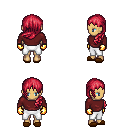
a pixel art fantasy rpg character, female body template, human, tanned skin, maroon long-sleeve shirt, white pants, ruby red left-swept hairstyle, gold gloves, brown slippers, four views (front, back, left, right), 2x2 character sprite sheet, small pixel art, hard edges, no anti-aliasing